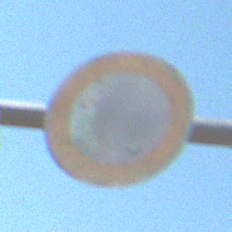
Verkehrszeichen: VerbotFahrzeugeAllerArt
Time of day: Midday
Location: Outdoor (Nature)
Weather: Clear
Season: NotSpecified
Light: Natural